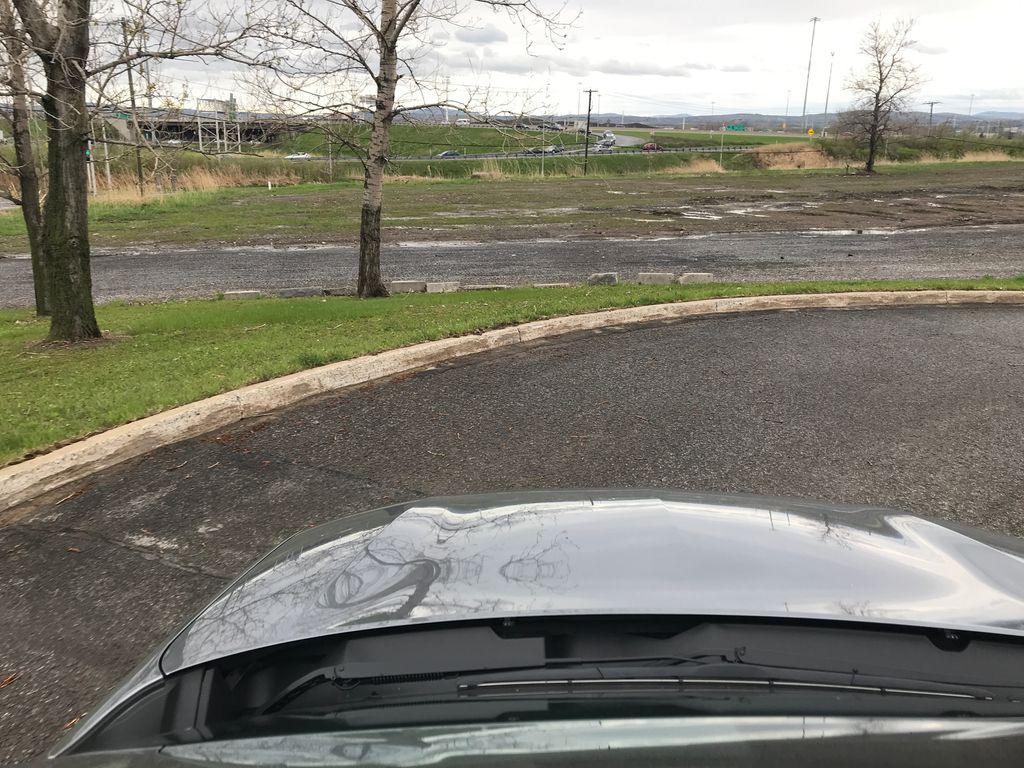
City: quebec_city